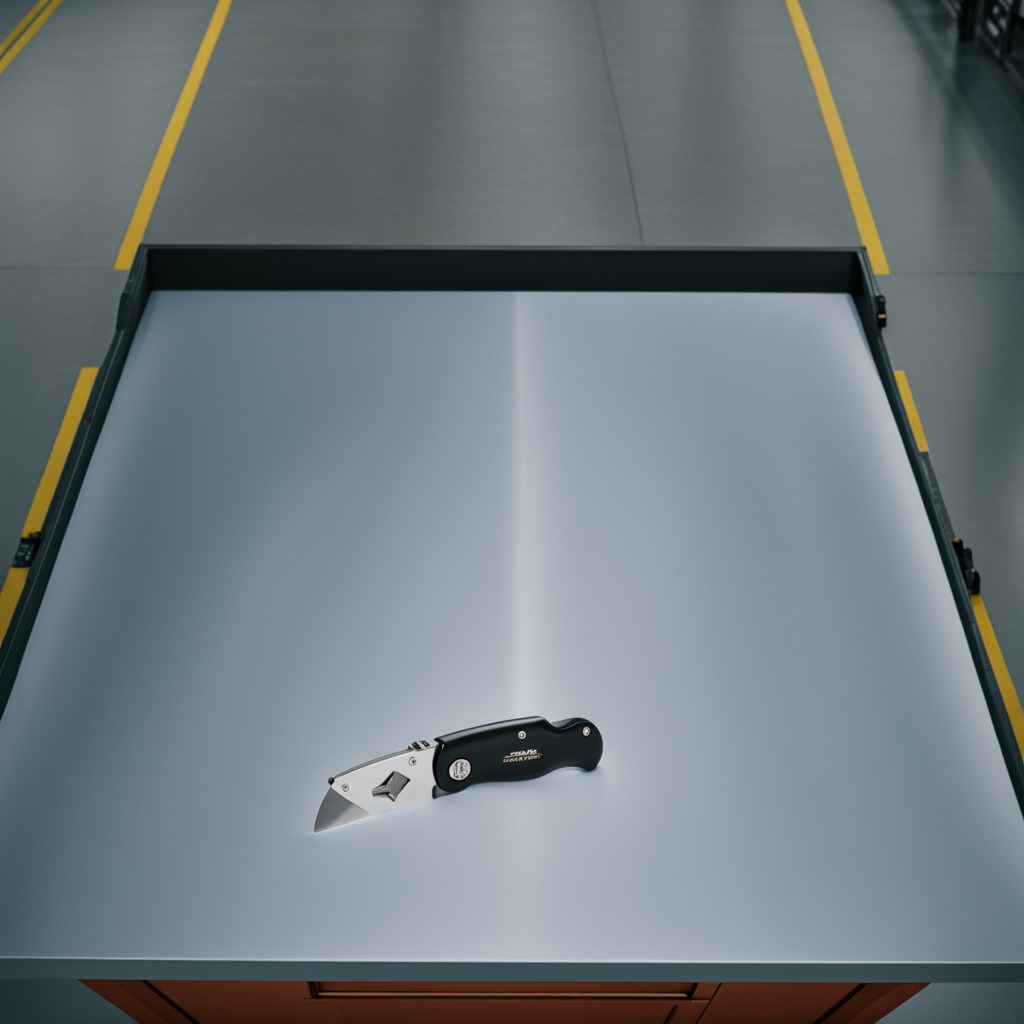
A utility knife is lying on the toolbox surface in an airplane hangar workshop 8K.